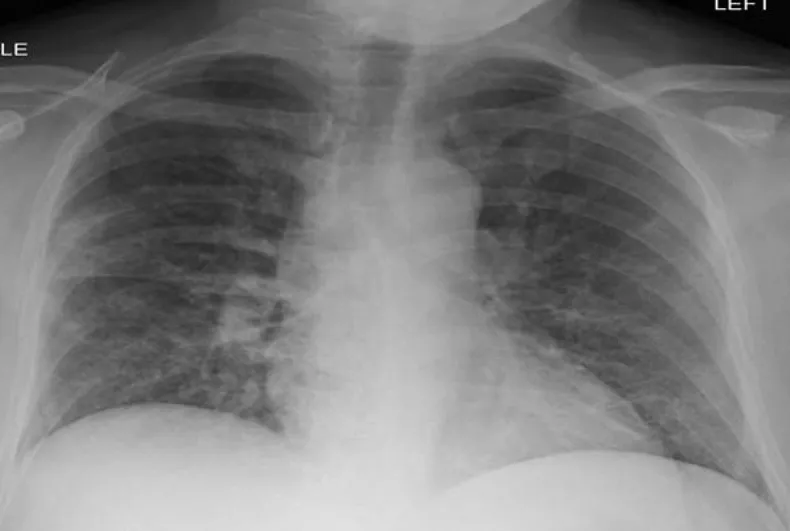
Chest radiograph done after discharge showed resolution of pulmonary infiltrates.
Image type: radiology (x_ray)